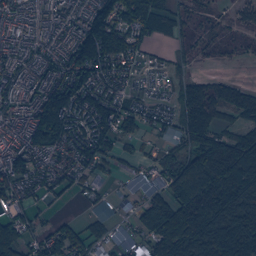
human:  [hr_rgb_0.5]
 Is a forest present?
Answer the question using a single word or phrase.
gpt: yes

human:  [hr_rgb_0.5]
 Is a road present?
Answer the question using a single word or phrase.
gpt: yes

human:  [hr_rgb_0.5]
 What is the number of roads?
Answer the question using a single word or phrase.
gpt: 812

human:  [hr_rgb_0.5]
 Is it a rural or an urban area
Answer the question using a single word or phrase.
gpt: urban

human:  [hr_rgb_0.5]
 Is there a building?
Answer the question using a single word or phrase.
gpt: yes

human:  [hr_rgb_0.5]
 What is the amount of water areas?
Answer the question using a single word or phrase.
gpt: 43

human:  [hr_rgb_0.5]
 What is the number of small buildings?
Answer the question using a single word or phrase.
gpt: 5292

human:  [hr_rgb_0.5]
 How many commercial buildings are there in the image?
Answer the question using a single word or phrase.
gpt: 38

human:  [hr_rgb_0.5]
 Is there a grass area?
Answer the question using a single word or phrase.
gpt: yes

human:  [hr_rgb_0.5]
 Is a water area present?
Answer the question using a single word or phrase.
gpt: yes

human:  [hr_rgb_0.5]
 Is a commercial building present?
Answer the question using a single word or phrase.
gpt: yes

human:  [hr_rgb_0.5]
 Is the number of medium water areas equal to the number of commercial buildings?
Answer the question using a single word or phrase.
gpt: no

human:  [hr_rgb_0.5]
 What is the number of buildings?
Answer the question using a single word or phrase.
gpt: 5330

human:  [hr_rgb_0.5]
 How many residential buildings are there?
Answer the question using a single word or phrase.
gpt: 5223

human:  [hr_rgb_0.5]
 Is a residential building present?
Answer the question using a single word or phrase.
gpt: yes

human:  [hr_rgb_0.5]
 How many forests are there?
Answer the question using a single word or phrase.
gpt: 294

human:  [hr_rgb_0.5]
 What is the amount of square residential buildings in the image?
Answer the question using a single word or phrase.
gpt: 1

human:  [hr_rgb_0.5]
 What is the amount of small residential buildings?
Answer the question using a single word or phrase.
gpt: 5199

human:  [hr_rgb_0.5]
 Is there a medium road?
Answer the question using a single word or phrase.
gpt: no

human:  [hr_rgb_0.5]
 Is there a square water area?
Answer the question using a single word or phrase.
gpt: yes

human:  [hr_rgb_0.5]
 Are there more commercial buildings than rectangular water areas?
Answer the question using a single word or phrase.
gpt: yes

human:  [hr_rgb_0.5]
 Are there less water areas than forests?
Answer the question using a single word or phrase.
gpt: yes

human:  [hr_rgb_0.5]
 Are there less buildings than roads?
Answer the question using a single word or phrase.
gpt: no

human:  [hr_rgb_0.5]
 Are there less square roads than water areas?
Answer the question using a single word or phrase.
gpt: yes

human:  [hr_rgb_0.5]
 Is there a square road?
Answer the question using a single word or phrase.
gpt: no

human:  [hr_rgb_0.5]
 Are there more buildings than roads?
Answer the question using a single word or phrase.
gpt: yes

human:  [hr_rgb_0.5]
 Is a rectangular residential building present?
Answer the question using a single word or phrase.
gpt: yes

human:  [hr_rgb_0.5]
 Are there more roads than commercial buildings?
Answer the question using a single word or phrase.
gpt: yes

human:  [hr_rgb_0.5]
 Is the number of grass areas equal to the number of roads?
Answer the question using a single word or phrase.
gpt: no

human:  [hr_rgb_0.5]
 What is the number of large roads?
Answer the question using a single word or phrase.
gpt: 0

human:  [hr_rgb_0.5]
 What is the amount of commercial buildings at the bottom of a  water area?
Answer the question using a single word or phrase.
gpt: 38

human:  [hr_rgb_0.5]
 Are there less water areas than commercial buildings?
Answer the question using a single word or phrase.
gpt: no

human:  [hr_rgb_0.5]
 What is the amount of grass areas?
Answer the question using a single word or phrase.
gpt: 209

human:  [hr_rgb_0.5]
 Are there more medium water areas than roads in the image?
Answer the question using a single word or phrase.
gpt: no

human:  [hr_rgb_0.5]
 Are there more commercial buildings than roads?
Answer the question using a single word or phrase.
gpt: no

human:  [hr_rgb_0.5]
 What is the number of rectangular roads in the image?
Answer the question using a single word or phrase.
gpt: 0

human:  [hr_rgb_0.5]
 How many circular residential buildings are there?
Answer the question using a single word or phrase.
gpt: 1

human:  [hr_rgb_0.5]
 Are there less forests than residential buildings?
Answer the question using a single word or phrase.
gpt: yes

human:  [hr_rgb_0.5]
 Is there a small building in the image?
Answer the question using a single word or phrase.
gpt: yes

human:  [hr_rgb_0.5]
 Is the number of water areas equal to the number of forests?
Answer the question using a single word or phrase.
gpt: no

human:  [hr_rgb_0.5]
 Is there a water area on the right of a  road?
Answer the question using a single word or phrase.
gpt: yes

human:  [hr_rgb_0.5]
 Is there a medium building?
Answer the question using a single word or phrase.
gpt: yes

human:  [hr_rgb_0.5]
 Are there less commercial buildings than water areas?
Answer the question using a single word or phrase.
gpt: yes

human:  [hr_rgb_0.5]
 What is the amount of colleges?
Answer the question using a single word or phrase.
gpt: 1

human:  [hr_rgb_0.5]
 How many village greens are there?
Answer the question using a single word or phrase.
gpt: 8

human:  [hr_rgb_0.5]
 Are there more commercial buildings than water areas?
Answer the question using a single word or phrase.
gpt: no

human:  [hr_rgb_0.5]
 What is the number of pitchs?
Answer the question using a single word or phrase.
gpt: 20

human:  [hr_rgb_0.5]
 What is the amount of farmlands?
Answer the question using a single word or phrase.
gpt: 23

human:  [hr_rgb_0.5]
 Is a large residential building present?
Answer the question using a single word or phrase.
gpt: yes

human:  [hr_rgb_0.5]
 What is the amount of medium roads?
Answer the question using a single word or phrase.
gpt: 0

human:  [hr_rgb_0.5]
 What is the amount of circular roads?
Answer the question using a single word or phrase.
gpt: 0

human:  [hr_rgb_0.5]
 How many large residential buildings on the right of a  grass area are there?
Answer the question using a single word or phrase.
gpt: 3

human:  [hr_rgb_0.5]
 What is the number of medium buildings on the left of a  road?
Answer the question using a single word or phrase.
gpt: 24

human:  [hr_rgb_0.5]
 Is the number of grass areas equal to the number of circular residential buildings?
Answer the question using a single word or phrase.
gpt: no

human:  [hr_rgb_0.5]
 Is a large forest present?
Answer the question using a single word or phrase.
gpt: yes

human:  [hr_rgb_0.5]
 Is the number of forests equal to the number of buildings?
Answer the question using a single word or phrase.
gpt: no

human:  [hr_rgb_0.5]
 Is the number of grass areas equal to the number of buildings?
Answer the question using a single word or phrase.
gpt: no

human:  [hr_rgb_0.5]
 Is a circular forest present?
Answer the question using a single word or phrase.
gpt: yes

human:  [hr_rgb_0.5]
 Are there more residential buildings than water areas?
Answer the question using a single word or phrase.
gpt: yes

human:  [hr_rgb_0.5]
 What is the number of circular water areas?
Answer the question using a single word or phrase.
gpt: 1

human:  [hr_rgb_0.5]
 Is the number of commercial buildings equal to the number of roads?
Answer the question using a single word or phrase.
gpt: no

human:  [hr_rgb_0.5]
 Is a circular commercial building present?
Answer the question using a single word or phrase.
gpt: no

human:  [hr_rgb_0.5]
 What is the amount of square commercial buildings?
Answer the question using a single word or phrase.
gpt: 0

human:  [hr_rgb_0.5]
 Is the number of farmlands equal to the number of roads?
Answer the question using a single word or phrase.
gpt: no